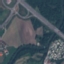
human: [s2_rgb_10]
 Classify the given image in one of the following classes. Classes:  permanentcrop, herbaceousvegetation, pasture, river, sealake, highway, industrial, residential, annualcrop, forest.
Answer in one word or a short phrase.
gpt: Highway